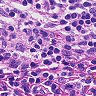
Metastatic tissue present: no